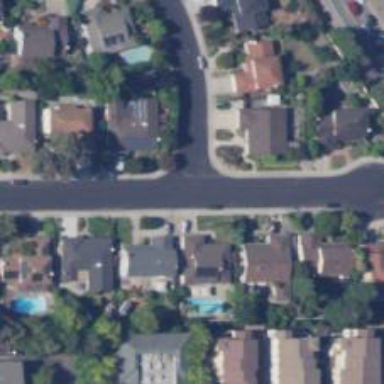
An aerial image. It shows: Residential road.